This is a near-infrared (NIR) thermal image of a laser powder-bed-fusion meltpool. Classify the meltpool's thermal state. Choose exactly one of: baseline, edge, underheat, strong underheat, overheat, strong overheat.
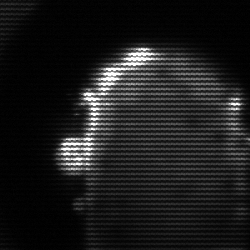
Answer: baseline